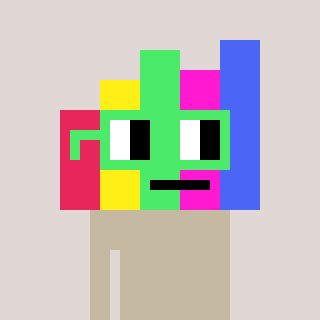
a pixel art character with square light green glasses, a bar chart-shaped head and a grayscale-colored body on a warm background